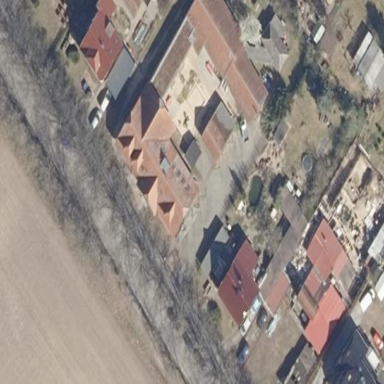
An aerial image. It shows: Kindergarten building.